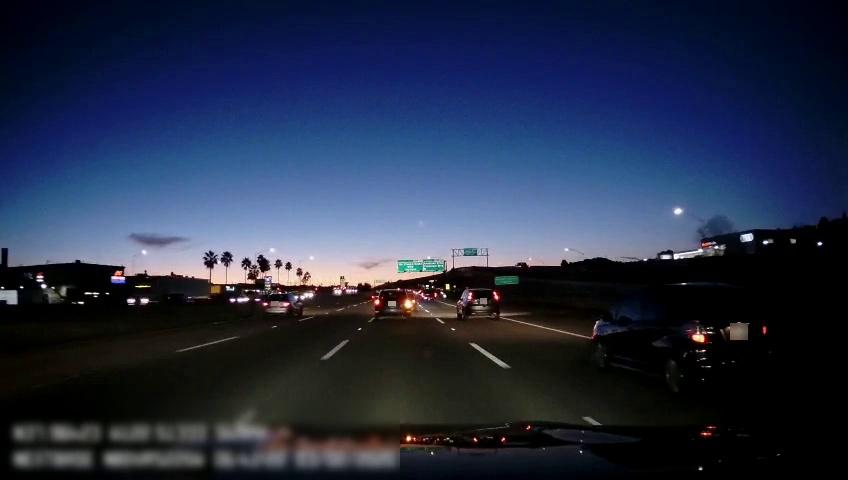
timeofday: Night
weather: Other
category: Drivable Space
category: Vehicles | SUV
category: Vehicles | SUV
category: Vehicles | SUV
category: Vehicles | Car
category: Vehicles | Car
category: Vehicles | Car
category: Lanes | Current Lane
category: Lanes | Current Lane
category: Lanes | Alternate Lane
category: Lanes | Alternate Lane
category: Lanes | Alternate Lane
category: Traffic | Signs
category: Traffic | Signs
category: Traffic | Signs
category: Traffic | Signs